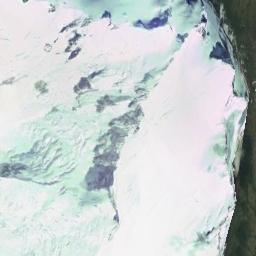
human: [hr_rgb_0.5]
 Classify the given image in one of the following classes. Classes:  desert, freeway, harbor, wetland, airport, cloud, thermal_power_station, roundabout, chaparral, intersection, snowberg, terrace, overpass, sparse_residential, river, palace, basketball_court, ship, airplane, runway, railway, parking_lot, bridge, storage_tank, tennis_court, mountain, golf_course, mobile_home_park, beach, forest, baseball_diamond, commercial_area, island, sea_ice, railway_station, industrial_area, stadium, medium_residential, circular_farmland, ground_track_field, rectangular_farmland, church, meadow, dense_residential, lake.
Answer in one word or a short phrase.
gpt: snowberg